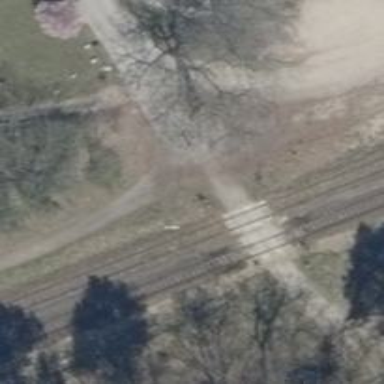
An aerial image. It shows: Disused railway.